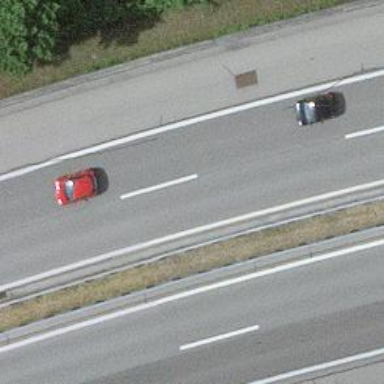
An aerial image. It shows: Asphalt motorway.